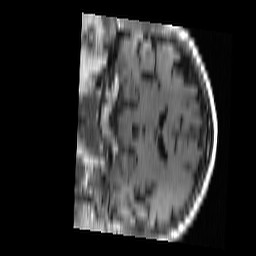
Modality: FLAIR
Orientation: coronal
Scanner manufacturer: ge
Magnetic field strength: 1.5 T
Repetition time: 2.631 s
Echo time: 0.008632 s